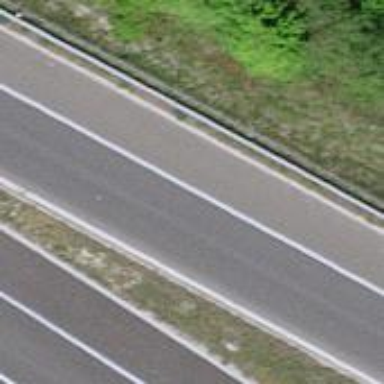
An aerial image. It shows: Motorway link.